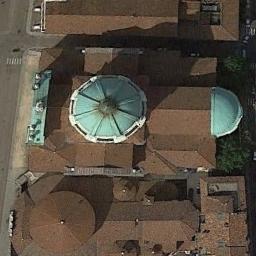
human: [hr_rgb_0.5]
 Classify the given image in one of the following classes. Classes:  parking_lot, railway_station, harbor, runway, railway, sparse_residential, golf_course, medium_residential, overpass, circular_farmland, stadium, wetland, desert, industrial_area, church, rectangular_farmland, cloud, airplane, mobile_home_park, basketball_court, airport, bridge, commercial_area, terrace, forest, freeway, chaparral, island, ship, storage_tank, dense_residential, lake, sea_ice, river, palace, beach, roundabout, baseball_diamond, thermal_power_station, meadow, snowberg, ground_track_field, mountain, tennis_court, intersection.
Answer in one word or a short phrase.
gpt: church